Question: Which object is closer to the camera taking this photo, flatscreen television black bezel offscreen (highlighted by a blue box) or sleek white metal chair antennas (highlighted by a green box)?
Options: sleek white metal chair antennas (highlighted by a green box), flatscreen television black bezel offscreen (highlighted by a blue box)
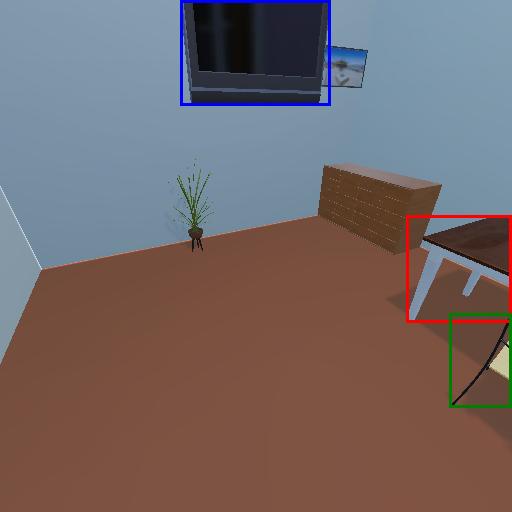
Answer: sleek white metal chair antennas (highlighted by a green box)